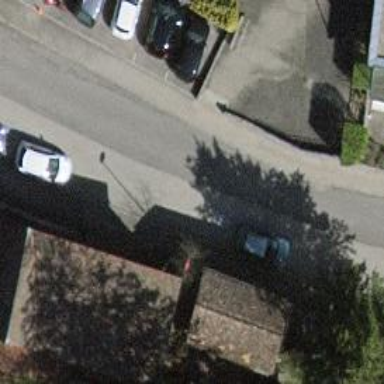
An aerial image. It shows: Group of garages.